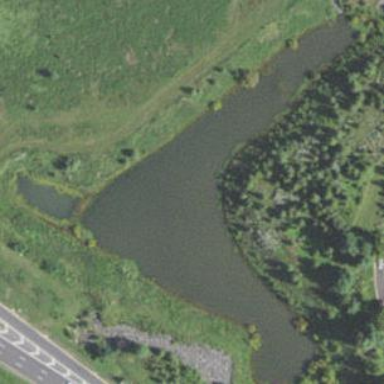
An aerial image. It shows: Serene pond surrounded by nature.